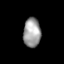
Tissue: skin
Cell type: Epithelial cells
Senescence score: 0.7826
Nuclear area (px): 499
Mean DAPI intensity: 157.399